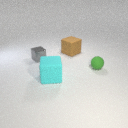
small green rubber sphere behind large cyan rubber cube